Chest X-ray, PA view. Patient: 65 years old, sex F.
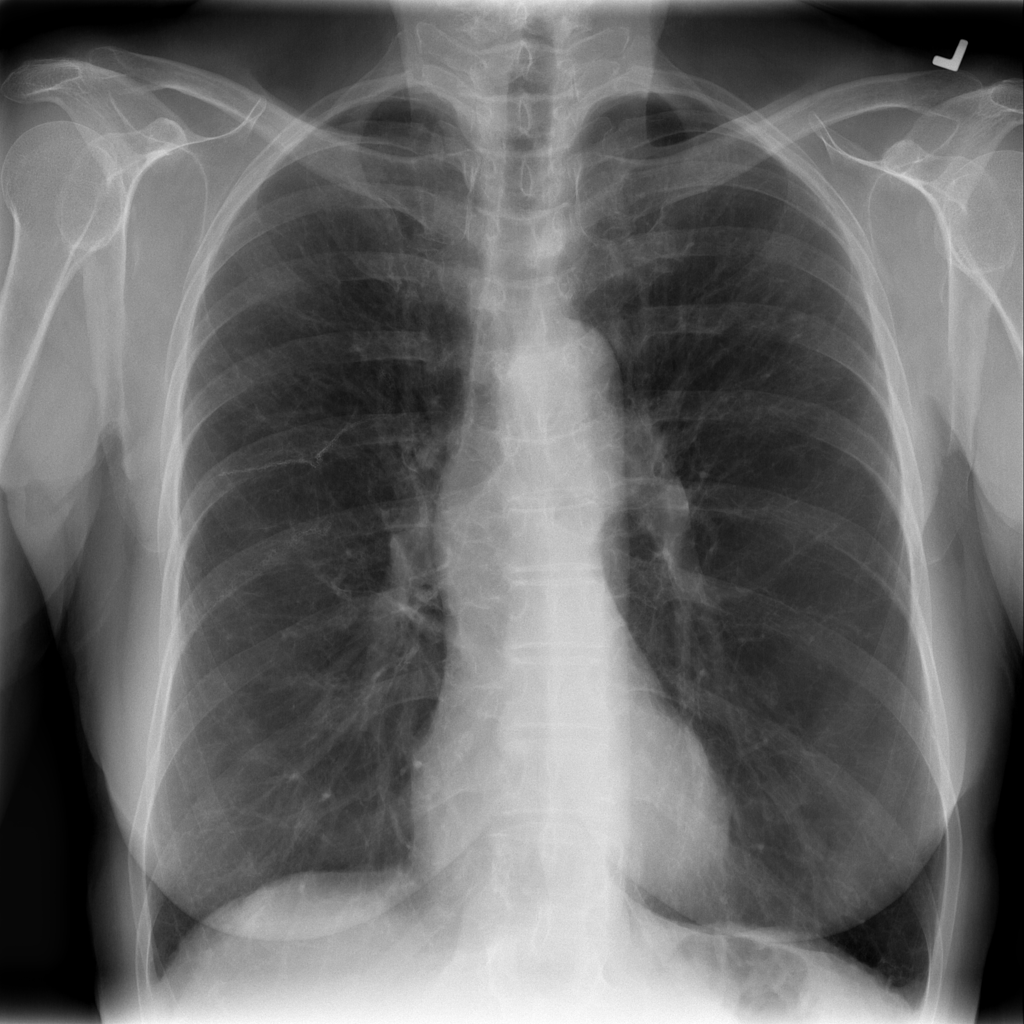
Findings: Pneumothorax